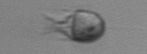
Label: Balanion